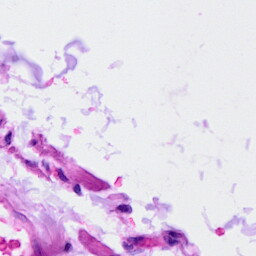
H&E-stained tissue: Ovarian